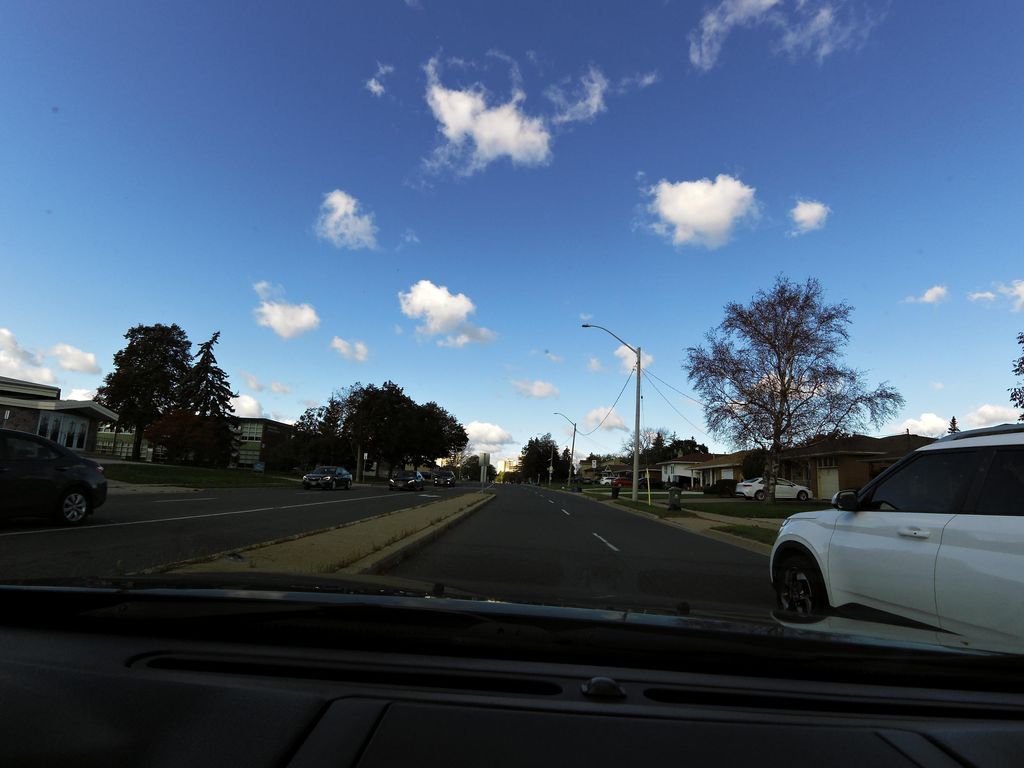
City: hamilton